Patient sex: M
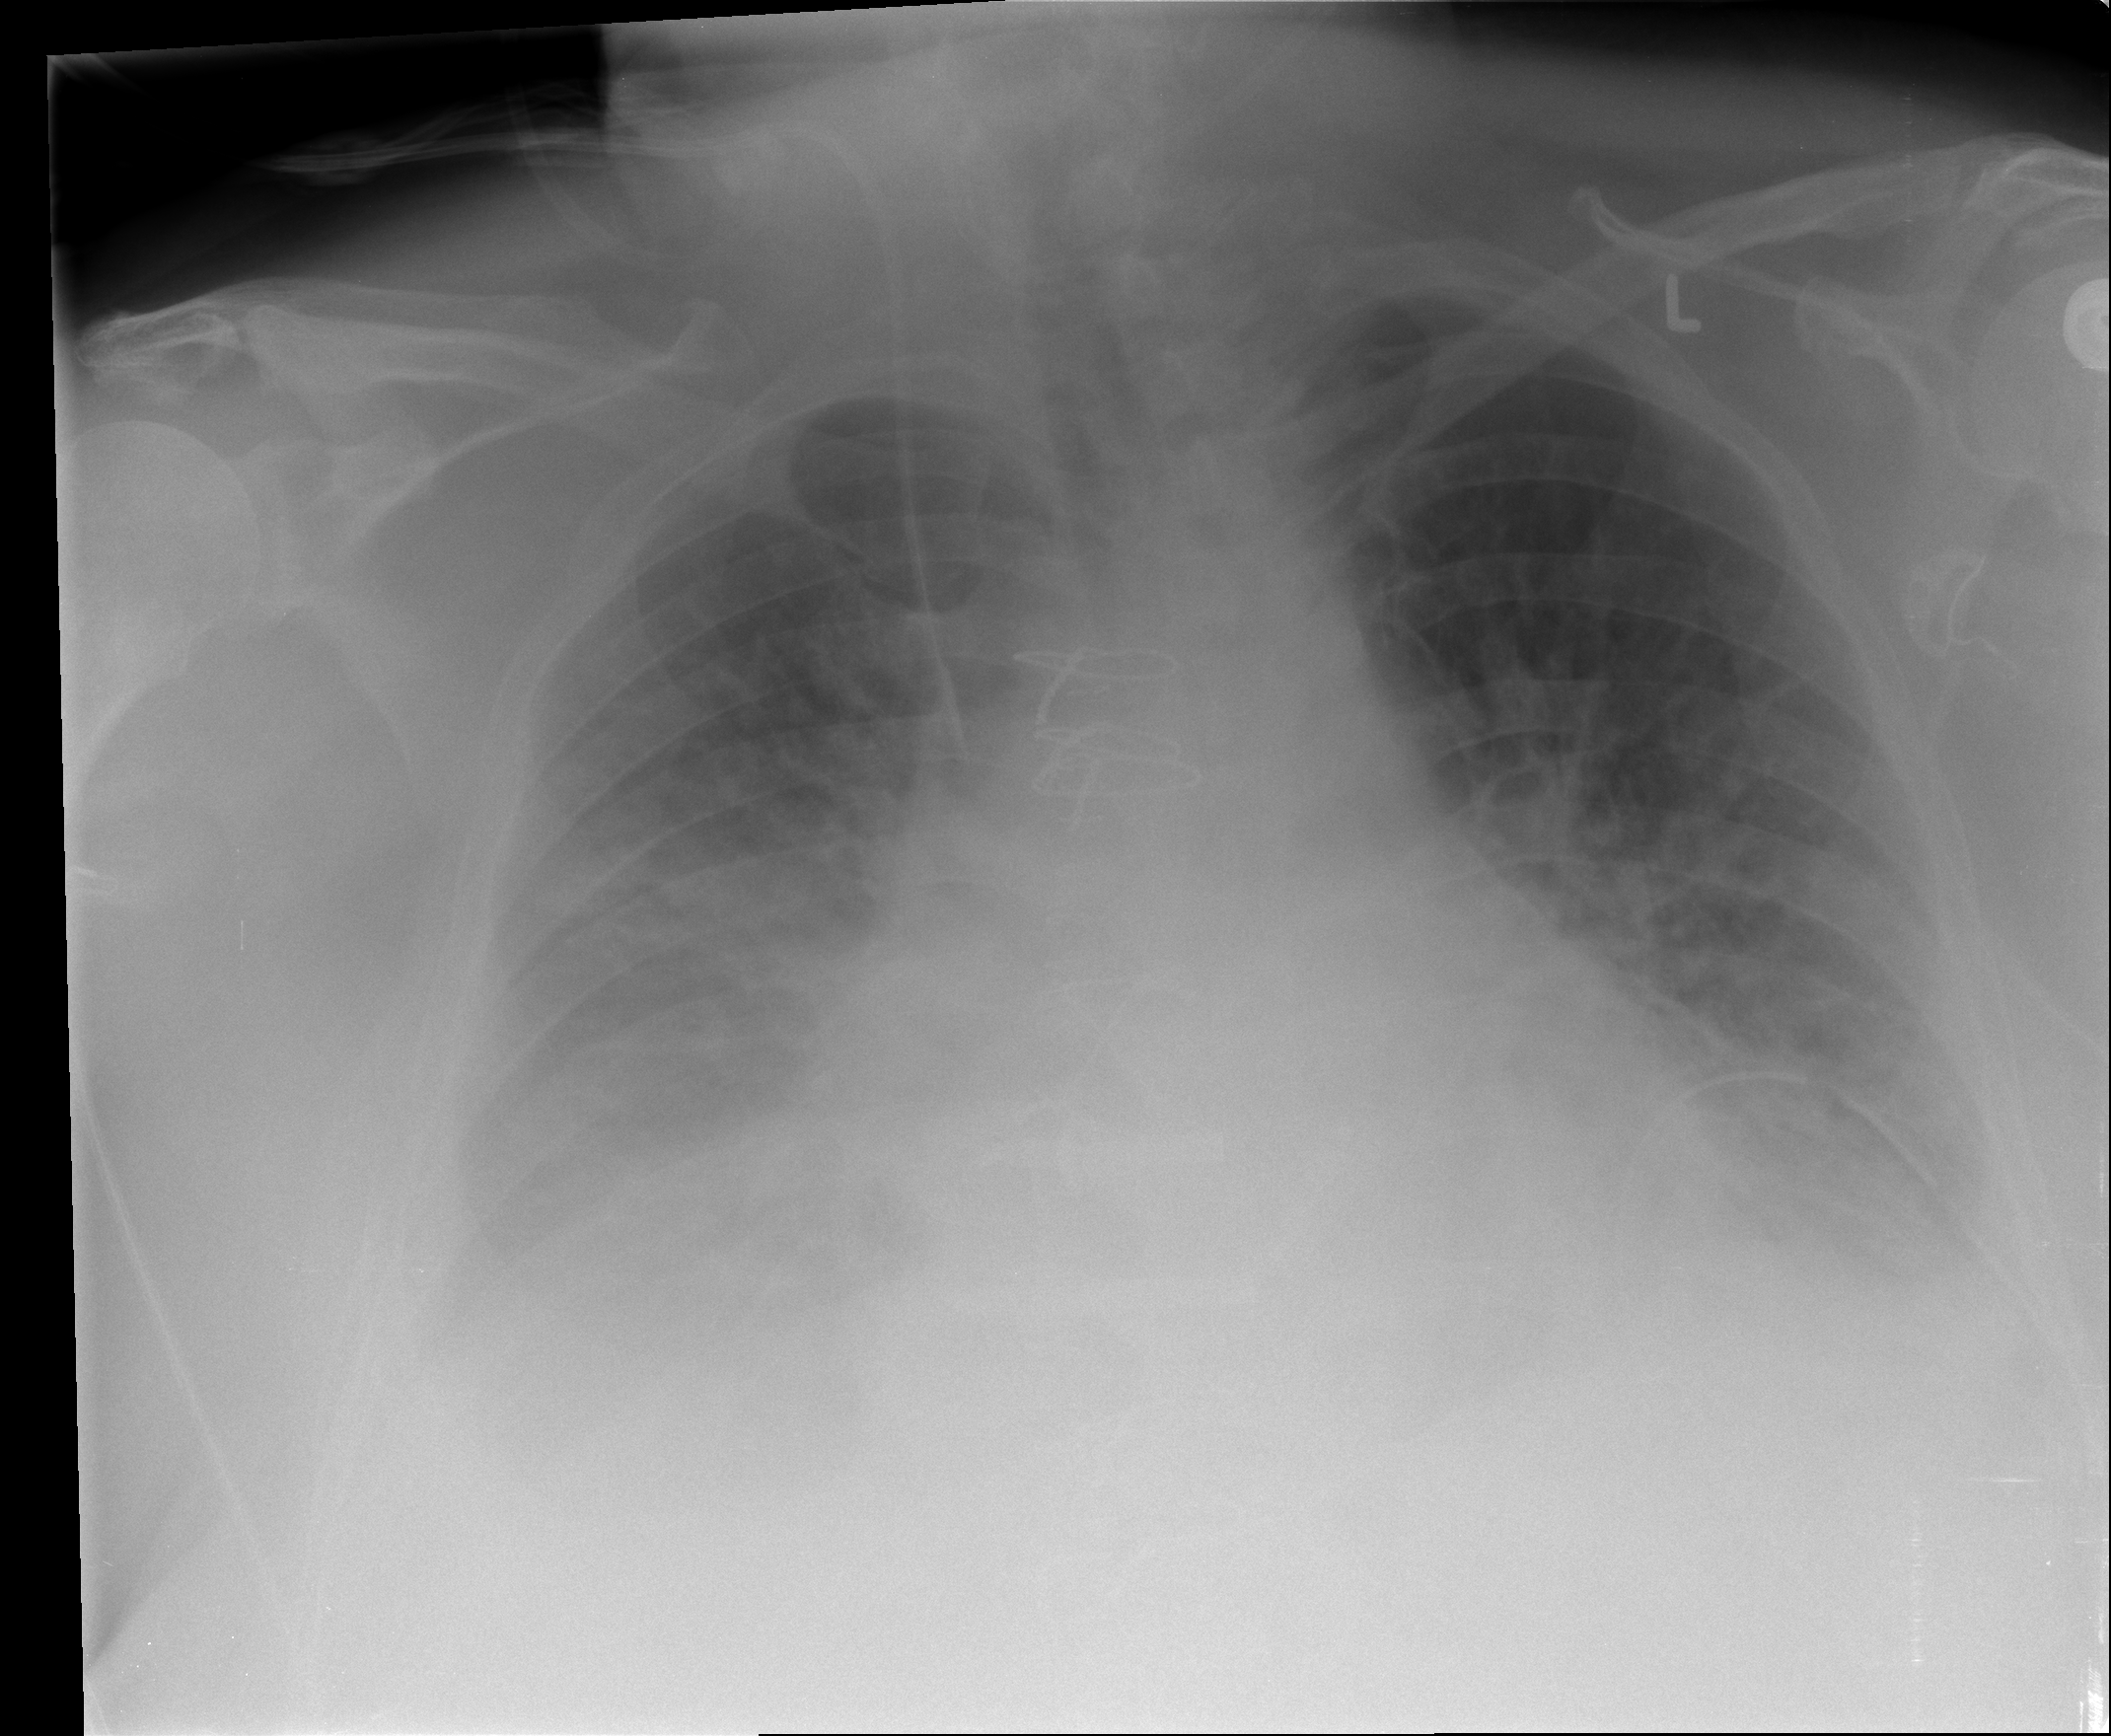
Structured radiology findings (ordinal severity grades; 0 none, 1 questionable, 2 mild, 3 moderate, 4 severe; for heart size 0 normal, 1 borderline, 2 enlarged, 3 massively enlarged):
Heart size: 2
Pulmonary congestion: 3
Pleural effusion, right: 3
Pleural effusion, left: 3
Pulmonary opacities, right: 1
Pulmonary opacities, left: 1
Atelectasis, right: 2
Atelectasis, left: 2